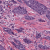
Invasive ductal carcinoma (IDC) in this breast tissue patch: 1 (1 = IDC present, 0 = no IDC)